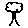
Label: tree